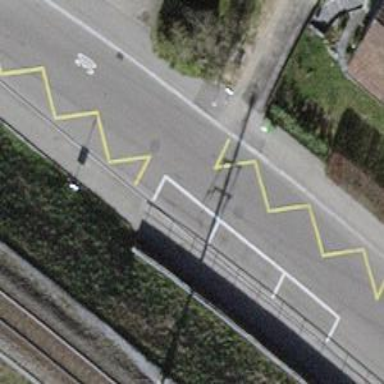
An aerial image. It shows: Public transport stop position.